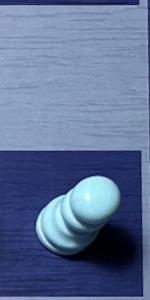
Label: Pawn_White